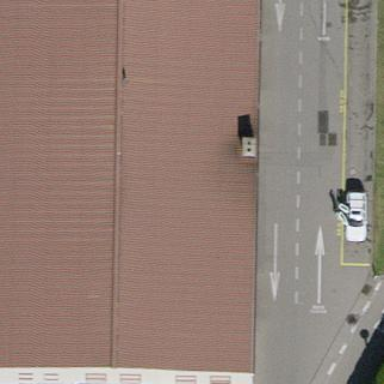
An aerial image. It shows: Industrial building.